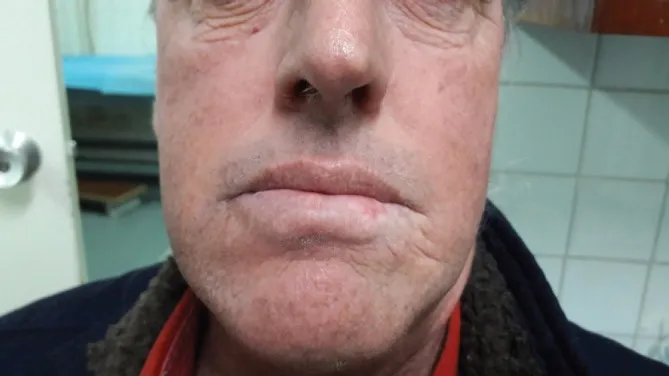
Two-year post-treatment result, indicating mild atrophy and hypopigmentation. The patient was pleased with the aesthetic result.
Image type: medical_photograph (skin_photograph)